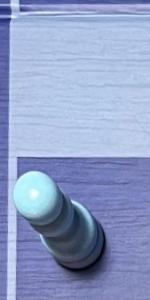
Label: Pawn_White